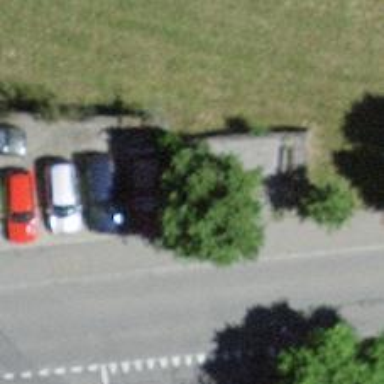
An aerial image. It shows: Bench for seating.